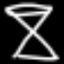
Label: hourglass